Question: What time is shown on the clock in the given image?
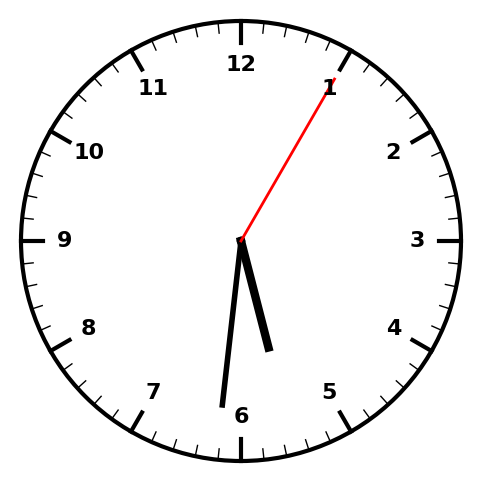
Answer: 05:31:05